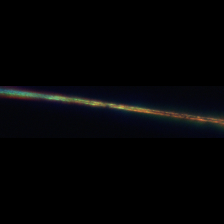
Taxon: Leptocylindrus
Group: Diatoms